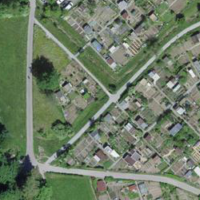
EUNIS habitat code: 53
Species observed at this site:
Bombus vestalis
Corvus corone
Lophophanes cristatus
Clytra quadripunctata
Bombus lapidarius
Troglodytes troglodytes
Helix pomatia
Streptopelia decaocto
Dactylis glomerata
Sylvia atricapilla
Lamium maculatum
Carduelis carduelis
Columba palumbus
Turdus merula
Filipendula ulmaria
Centaurea scabiosa
Primula vulgaris
Linaria vulgaris
Ficaria verna
Parus major
Prunus padus
Milvus milvus
Pica pica
Sitta europaea
Regulus regulus
Falco tinnunculus
Misumena vatia